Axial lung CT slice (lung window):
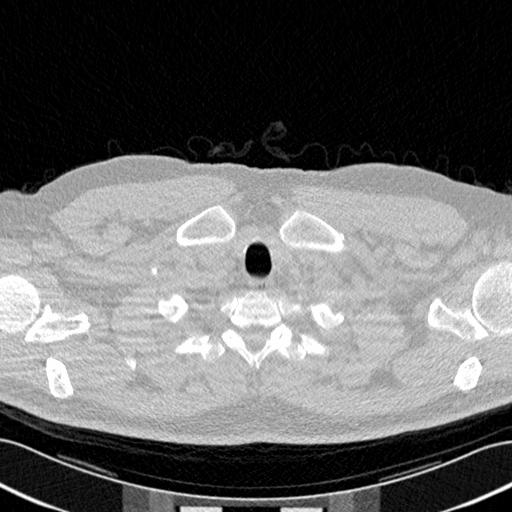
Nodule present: no